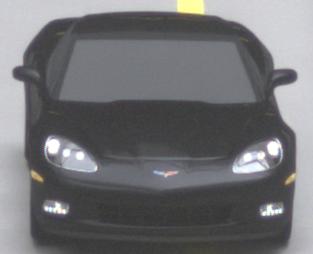
Make: Chevrolet
Model: Corvette Coupé
Detailed model: Corvette (C6) Coupé
Model produced from: 2005/02
Model produced until: 2008/03
Doors: 3
Color: black
Road condition: dry road
Daytime: midday
Contrast: medium contrast